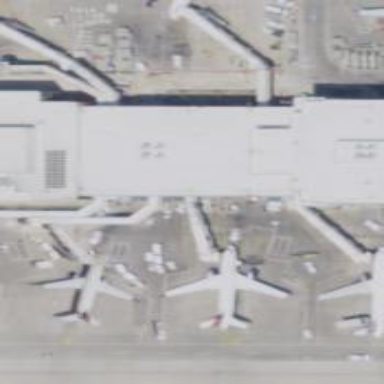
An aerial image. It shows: Airport gate.